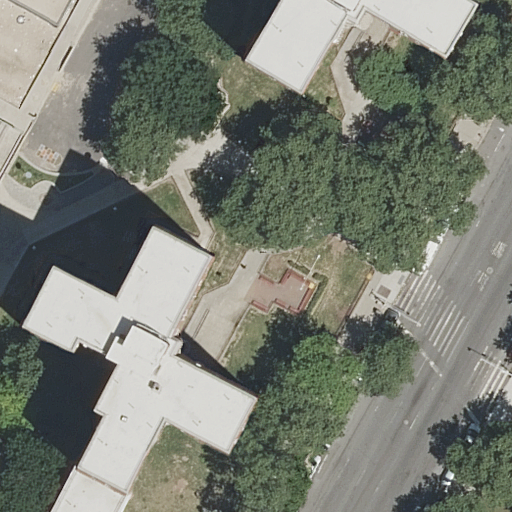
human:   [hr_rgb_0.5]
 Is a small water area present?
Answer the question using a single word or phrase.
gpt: no

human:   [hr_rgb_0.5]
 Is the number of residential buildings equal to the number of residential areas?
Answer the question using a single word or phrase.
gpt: no

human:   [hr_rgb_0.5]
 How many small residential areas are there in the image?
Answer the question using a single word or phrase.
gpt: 0

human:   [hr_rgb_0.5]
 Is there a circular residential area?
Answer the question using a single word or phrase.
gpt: no

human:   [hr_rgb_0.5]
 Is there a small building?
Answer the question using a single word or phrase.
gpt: no

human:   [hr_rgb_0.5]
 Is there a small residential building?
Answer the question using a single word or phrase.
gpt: no

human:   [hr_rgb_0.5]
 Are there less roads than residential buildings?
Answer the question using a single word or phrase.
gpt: yes

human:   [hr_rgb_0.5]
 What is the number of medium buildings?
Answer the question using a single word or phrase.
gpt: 2

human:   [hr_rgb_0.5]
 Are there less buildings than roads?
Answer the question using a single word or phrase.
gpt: no

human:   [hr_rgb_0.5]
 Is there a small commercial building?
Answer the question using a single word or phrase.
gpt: no

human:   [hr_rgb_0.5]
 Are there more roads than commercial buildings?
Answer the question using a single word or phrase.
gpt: yes

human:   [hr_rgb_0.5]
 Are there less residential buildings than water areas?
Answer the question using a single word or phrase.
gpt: no

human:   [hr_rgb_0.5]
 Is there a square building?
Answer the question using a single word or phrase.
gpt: no

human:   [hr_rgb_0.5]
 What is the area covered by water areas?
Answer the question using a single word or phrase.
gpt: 0m2

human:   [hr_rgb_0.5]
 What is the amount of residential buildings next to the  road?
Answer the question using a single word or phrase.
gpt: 3

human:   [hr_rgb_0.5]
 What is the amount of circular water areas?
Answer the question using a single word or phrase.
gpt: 0

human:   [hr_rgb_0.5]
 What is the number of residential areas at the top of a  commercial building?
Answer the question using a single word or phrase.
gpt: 0

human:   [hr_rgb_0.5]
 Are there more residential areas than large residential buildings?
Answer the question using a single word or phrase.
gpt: yes

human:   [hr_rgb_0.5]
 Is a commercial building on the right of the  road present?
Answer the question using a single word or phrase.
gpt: no

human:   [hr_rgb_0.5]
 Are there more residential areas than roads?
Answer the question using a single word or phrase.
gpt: yes

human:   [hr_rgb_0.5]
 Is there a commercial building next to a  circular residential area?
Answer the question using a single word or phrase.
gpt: no

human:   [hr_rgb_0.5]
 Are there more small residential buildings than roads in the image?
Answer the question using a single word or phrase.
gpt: no

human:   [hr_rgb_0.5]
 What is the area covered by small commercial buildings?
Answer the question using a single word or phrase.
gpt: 0m2

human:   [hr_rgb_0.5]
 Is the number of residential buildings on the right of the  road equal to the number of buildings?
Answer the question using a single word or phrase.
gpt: no

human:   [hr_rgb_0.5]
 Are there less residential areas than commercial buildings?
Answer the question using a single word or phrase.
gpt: no

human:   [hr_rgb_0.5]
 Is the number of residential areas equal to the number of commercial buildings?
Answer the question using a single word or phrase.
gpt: no

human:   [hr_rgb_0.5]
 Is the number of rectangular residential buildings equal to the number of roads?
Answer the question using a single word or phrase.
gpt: yes

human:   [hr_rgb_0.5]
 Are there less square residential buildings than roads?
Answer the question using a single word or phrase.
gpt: yes

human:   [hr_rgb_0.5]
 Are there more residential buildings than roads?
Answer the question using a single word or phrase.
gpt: yes

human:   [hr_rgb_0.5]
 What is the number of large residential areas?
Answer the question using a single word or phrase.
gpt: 1

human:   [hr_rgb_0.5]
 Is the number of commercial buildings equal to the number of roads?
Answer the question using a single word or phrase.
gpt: no

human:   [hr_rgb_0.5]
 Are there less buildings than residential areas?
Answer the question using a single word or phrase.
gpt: no

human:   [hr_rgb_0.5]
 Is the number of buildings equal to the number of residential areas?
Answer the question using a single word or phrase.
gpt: no

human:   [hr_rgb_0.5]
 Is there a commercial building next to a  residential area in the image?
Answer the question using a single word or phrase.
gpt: no

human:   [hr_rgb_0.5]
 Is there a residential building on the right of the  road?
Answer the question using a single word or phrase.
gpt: no

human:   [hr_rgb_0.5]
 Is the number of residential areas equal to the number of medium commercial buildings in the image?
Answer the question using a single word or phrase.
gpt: no